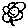
Label: flower